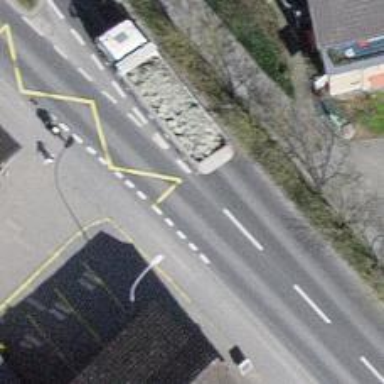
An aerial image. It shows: Bus stop with stop position for public transport.